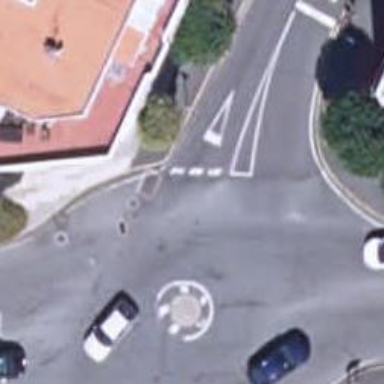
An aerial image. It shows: Tertiary road with asphalt surface leading to roundabout.